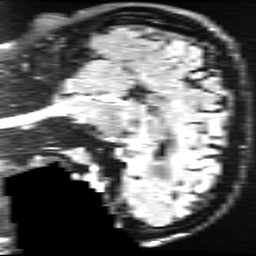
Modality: FLAIR
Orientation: sagittal
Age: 29
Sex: male
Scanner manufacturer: ge
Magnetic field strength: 3 T
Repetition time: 11 s
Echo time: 0.1497 s